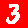
Digit: 3